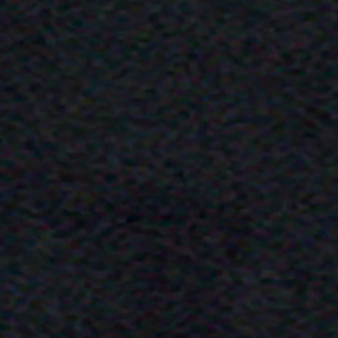
Label: other